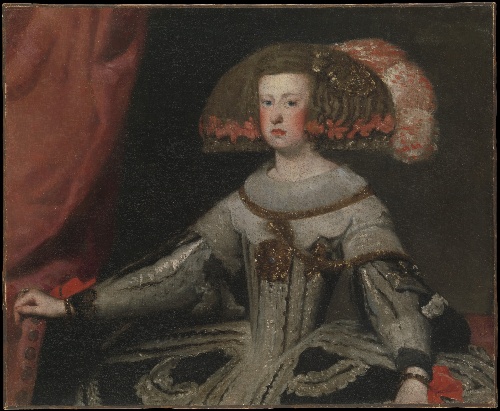
Title: Mariana of Austria (1634–1696), Queen of Spain
Artist: Velázquez
Artist bio: Spanish, Seville 1599–1660 Madrid
Object type: Painting
Classification: Paintings
Medium: Oil on canvas
Dimensions: 32 1/4 x 39 1/2 in. (81.9 x 100.3 cm)
Department: European Paintings
Credit line: Marquand Collection, Gift of Henry G. Marquand, 1889
Accession year: 1889
Repository: Metropolitan Museum of Art, New York, NY
Tags: Queens|Portraits|Women